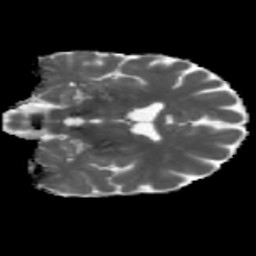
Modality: MD
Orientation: coronal
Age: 42
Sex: male
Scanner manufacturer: siemens
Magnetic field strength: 3 T
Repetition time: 5.47 s
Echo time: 0.0854 s